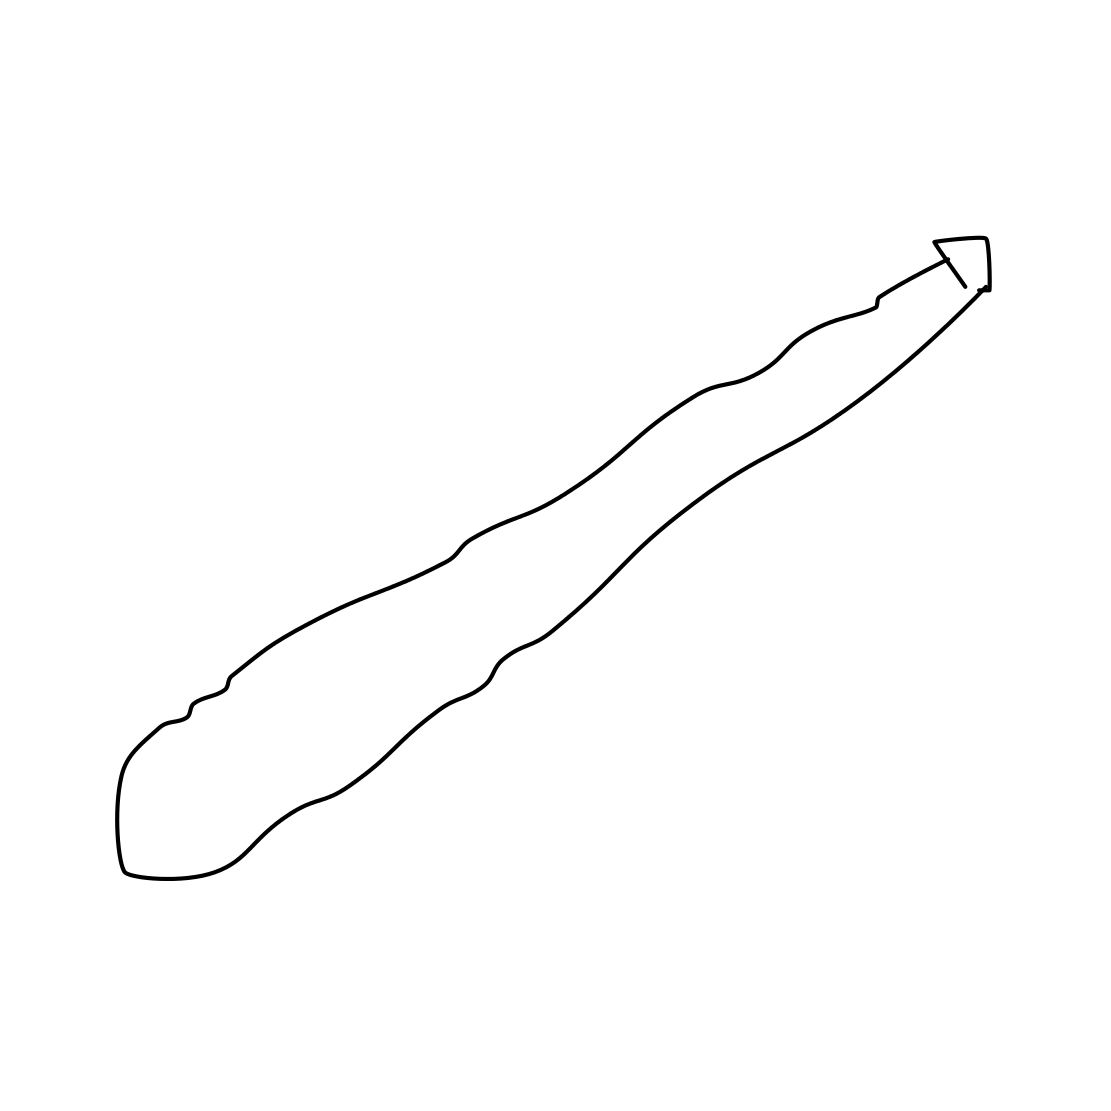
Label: baseball bat